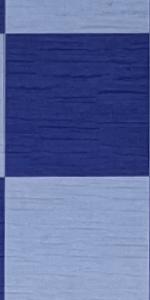
Label: Empty